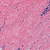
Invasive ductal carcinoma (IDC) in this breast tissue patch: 0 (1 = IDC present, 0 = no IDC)